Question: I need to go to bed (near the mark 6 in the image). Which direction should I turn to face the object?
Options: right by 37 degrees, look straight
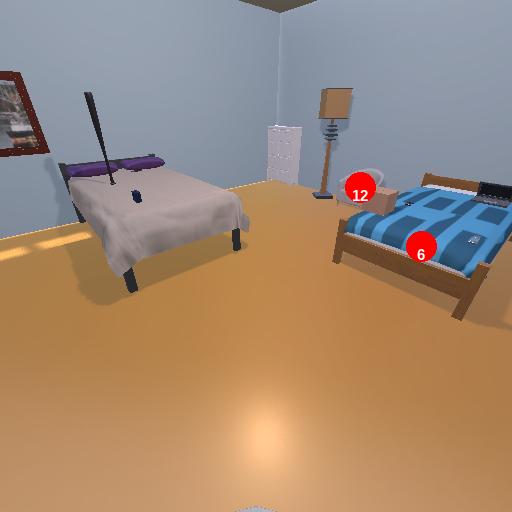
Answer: right by 37 degrees